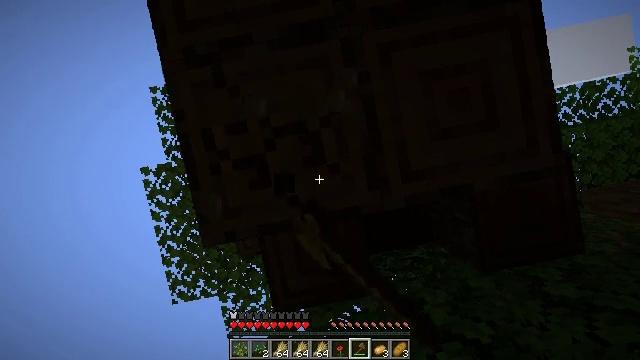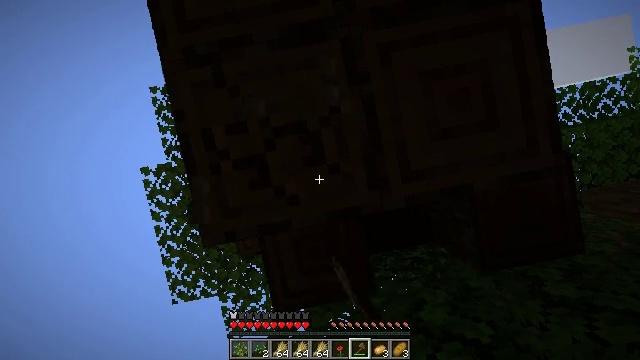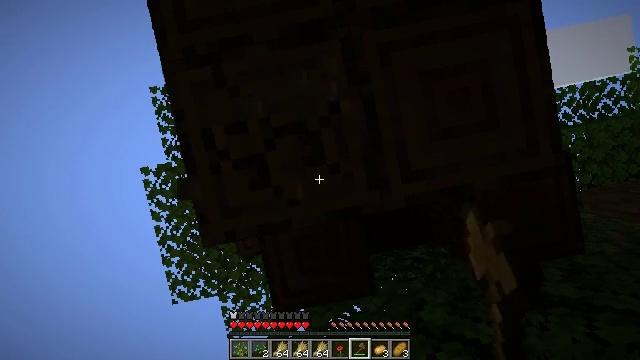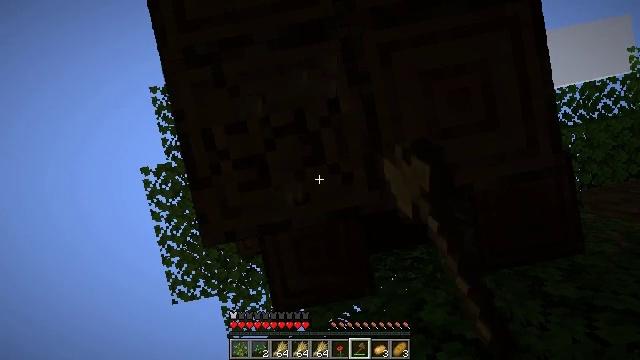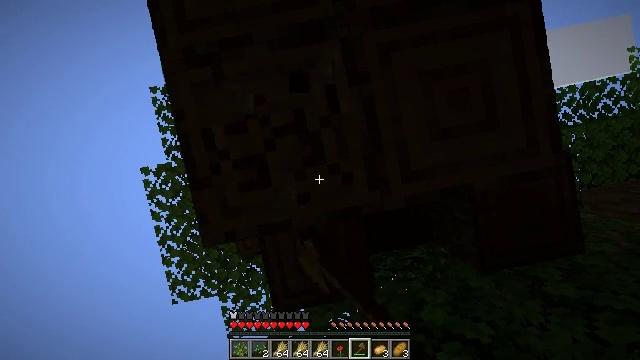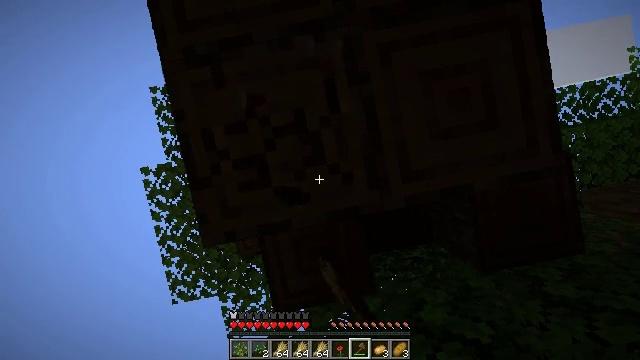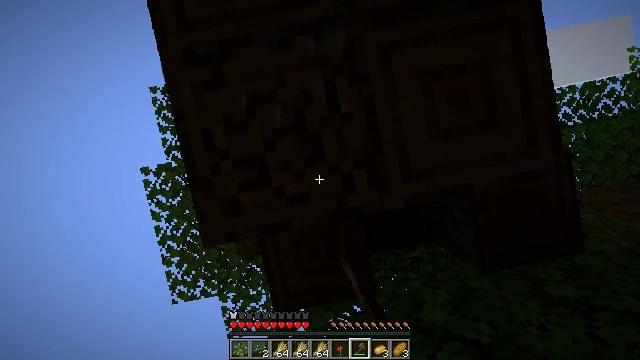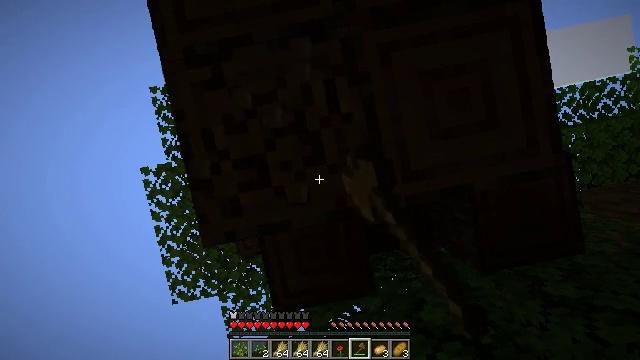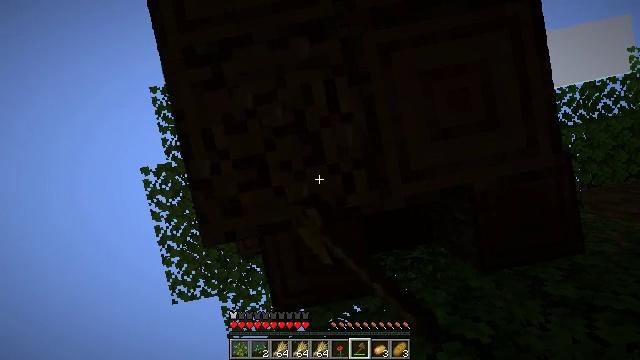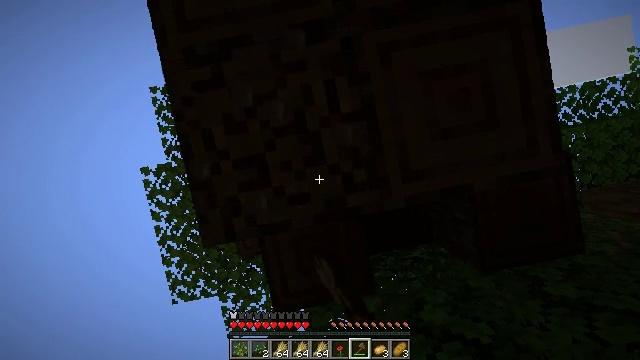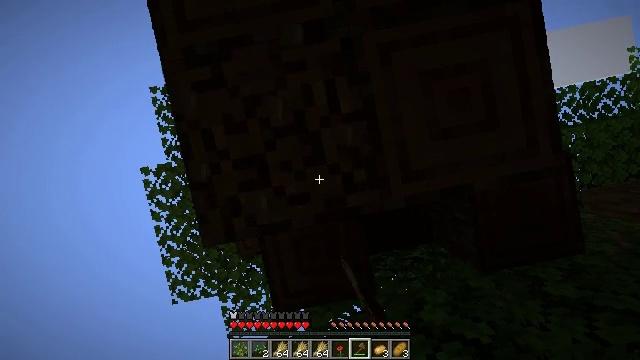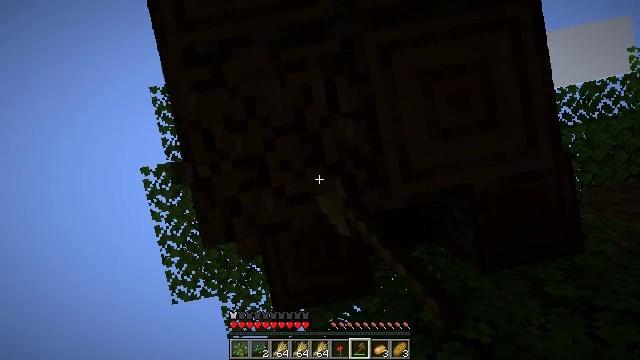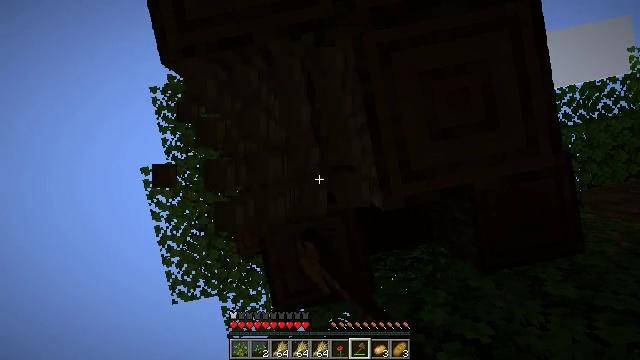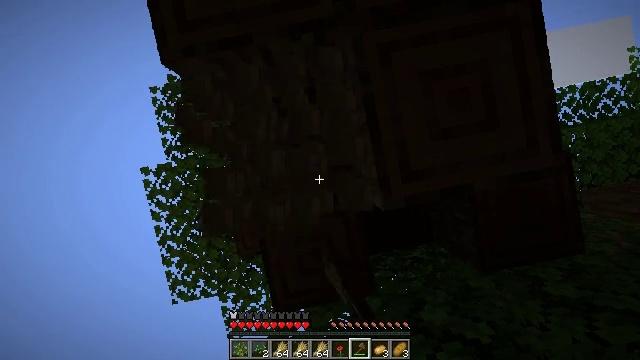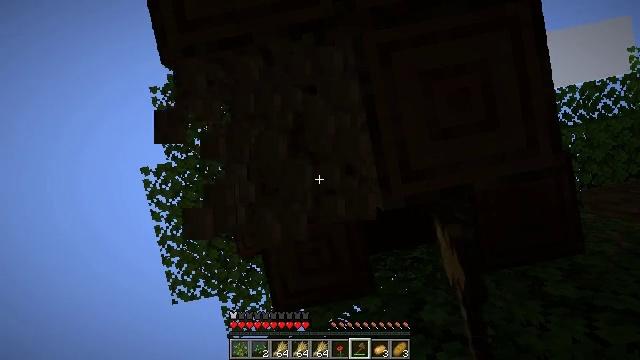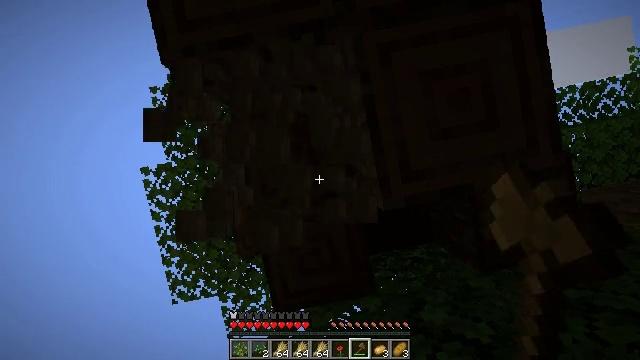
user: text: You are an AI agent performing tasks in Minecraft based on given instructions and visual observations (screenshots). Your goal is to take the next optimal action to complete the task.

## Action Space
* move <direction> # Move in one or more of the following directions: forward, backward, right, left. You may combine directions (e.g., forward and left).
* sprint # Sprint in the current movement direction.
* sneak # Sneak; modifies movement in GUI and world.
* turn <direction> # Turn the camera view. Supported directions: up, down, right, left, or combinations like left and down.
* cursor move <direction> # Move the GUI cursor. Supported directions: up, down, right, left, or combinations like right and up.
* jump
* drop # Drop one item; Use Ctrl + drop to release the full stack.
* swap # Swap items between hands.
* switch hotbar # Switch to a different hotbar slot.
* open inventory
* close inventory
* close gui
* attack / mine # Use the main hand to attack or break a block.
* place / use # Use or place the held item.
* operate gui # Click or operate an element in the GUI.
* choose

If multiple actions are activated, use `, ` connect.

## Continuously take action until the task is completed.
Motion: motion action
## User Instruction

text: Collect dark oak log for building.
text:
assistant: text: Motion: attack / mine
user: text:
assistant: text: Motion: attack / mine
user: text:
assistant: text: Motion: attack / mine
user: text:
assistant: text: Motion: attack / mine
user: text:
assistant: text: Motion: attack / mine
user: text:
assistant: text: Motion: attack / mine
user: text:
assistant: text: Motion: attack / mine
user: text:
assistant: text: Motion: attack / mine
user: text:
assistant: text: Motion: attack / mine
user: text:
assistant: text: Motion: attack / mine
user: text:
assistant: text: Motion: attack / mine
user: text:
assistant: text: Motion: attack / mine
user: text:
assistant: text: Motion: attack / mine
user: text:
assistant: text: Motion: attack / mine
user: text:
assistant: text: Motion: attack / mine
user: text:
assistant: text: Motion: attack / mine
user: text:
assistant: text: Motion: attack / mine
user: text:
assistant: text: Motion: attack / mine
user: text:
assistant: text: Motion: attack / mine
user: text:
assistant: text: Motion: attack / mine
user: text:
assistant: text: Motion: attack / mine
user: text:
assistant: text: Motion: attack / mine
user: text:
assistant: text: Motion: attack / mine
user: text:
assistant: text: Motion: attack / mine
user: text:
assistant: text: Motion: attack / mine
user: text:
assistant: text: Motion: attack / mine
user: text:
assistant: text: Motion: attack / mine
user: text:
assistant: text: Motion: attack / mine
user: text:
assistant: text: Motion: attack / mine
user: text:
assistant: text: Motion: move back, attack / mine